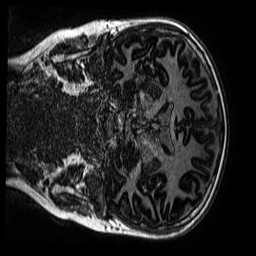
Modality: MP2RAGE
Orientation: coronal
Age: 13
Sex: male
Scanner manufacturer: siemens
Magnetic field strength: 3 T
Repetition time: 4 s
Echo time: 0.00299 s